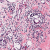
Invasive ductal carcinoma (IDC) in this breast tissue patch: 0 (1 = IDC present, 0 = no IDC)